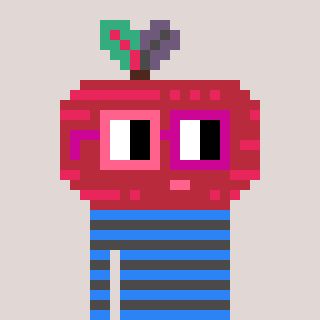
a pixel art character with square pink and red glasses, a beet-shaped head and a grayscale-colored body on a warm background